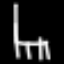
Label: chair